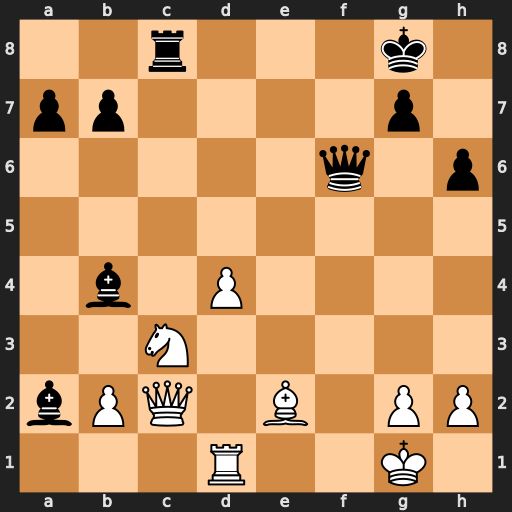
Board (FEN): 2r3k1/pp4p1/5q1p/8/1b1P4/2N5/bPQ1B1PP/3R2K1
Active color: w
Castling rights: -
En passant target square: -
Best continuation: Qa4 Bxc3 Qxa2+ Qf7 Qxf7+